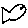
Label: fish